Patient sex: F
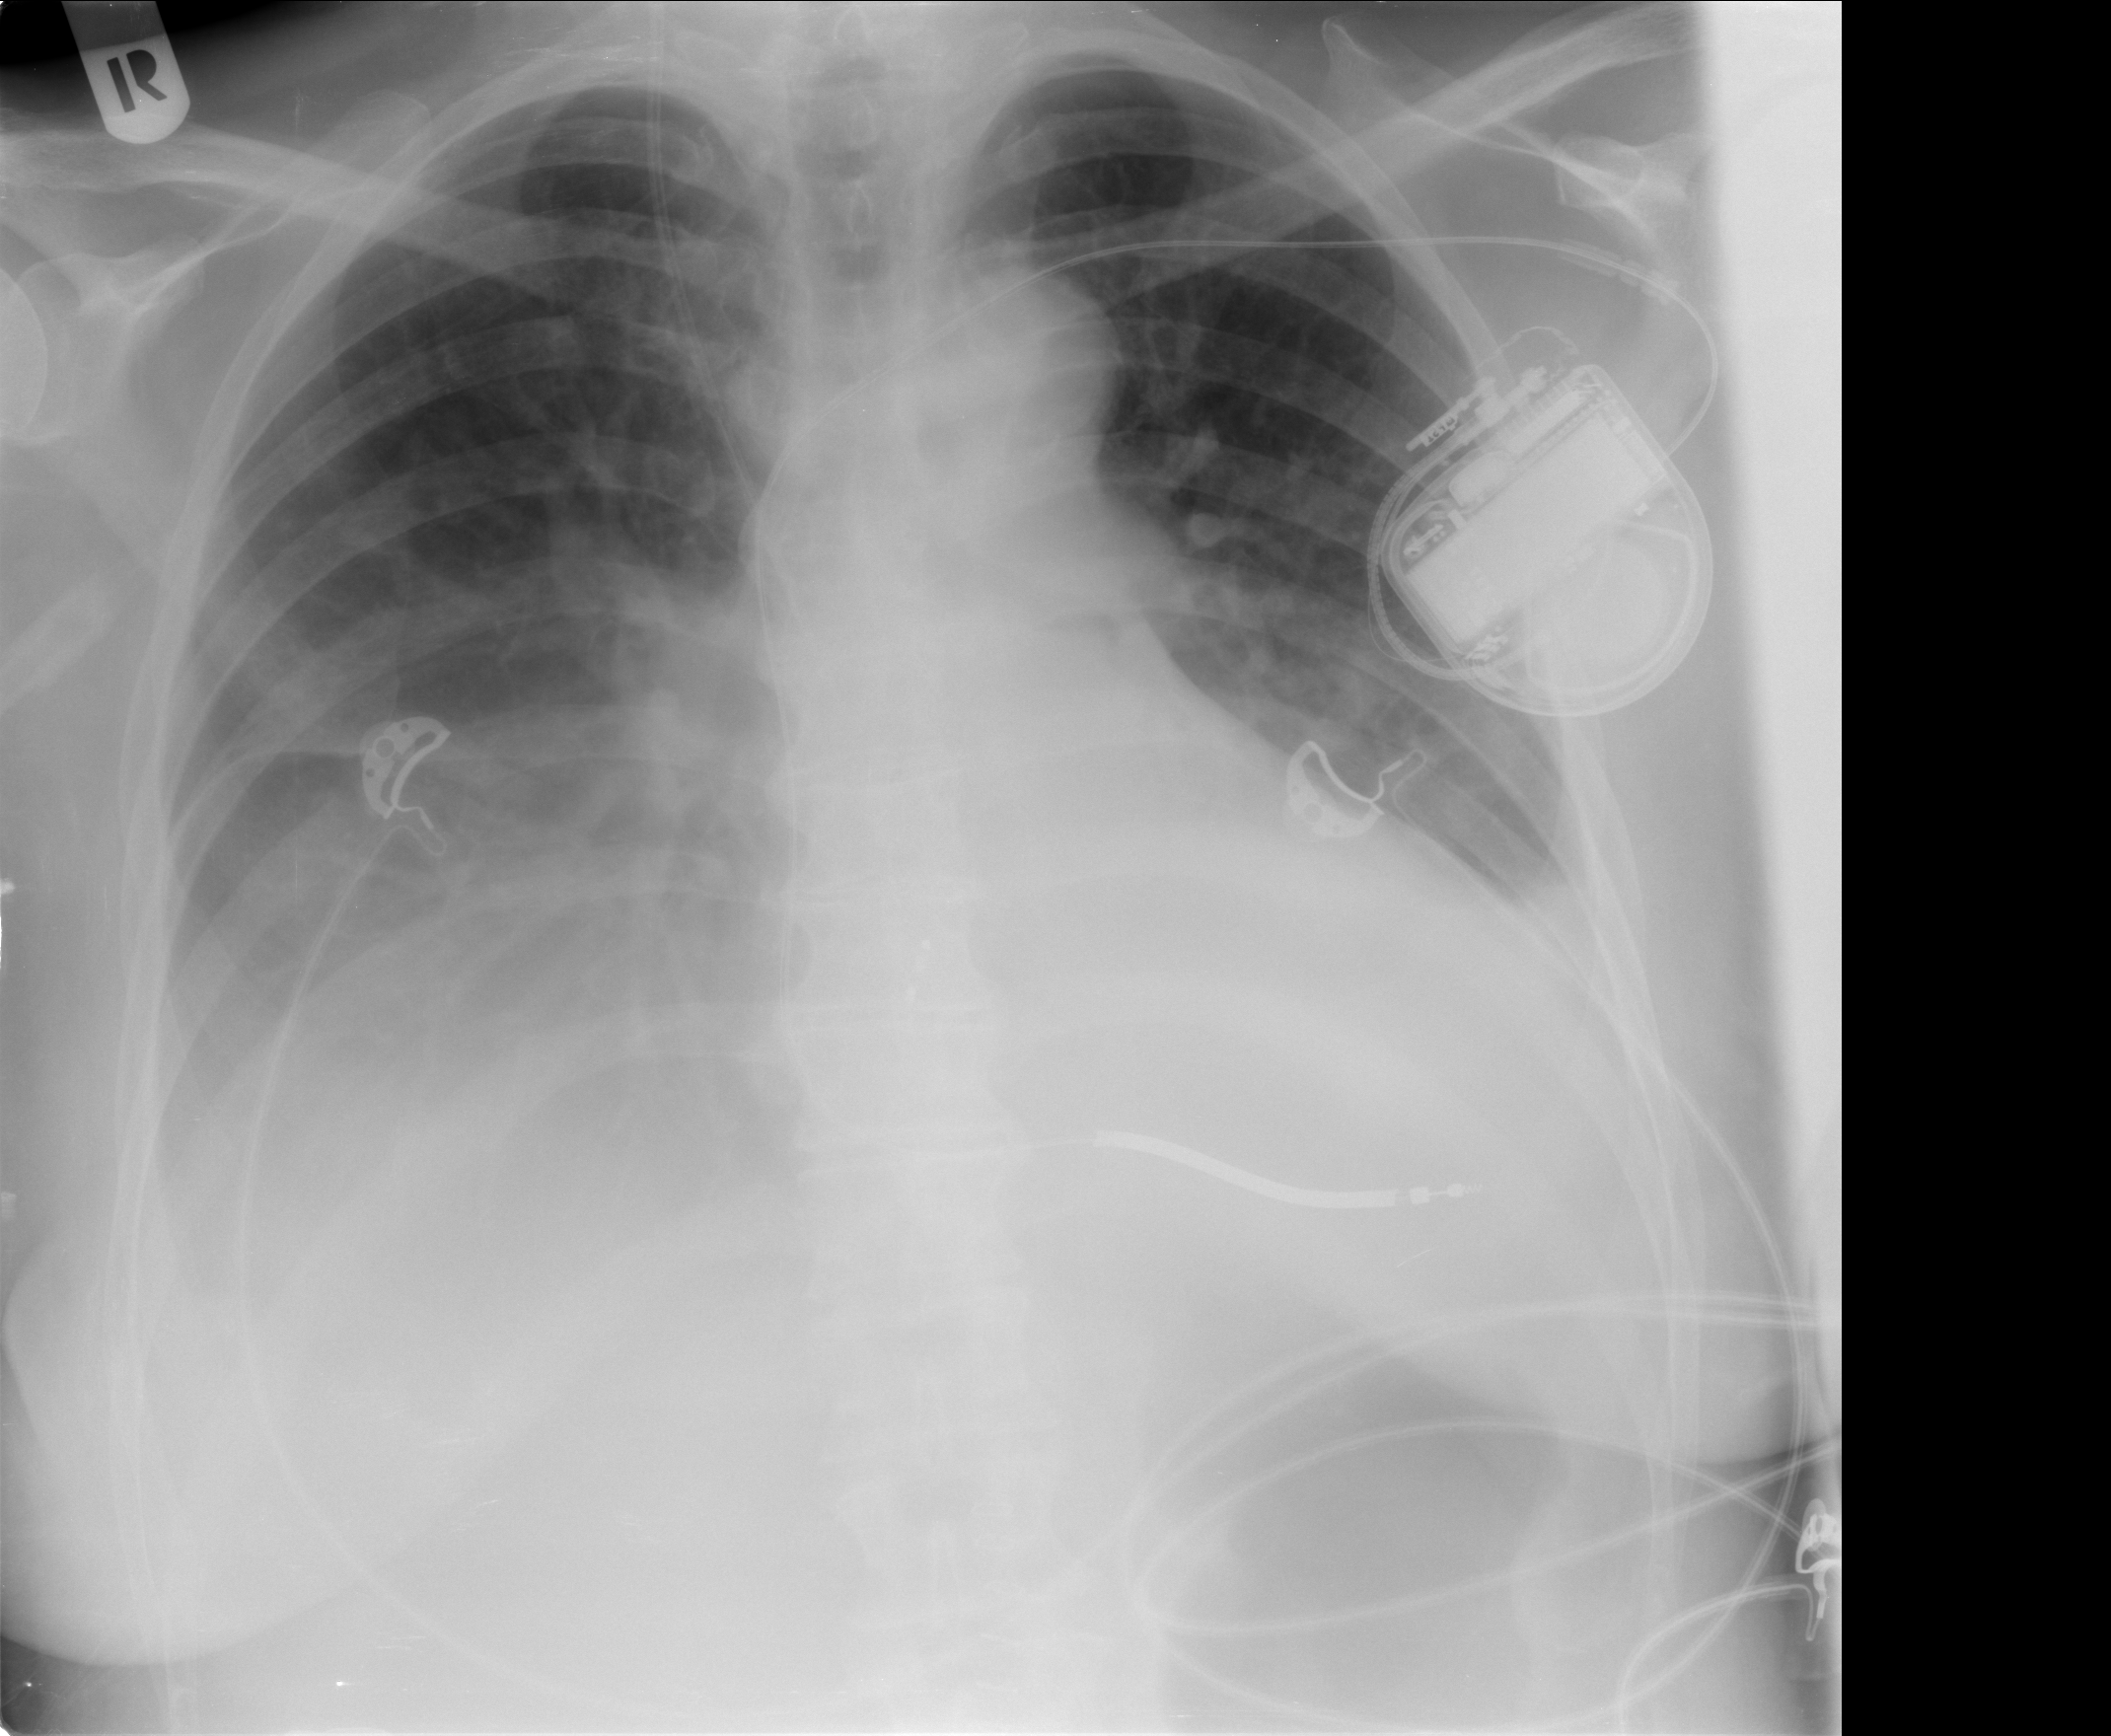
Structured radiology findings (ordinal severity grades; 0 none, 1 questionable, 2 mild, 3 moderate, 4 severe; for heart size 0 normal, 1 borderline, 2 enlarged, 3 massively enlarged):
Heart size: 0
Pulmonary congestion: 0
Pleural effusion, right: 2
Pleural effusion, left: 2
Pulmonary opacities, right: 0
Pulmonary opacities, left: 0
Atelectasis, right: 2
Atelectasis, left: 2